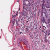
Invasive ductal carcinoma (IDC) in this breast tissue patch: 0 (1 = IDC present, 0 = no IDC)